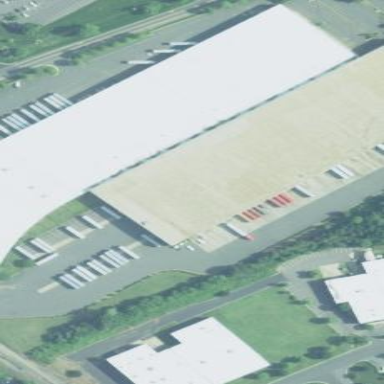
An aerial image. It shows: Warehouse.